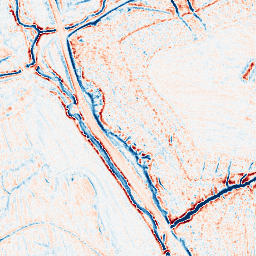
Category: edge_preserving
Decomposition family: bilateral
Decomposition parameters: d: 9
sigma_color: 50
sigma_space: 50
Upsampling method: fft_zeropad
Upsampling parameters: scale: 4
Upsampling scale: 4